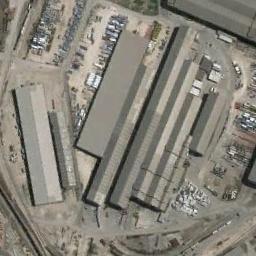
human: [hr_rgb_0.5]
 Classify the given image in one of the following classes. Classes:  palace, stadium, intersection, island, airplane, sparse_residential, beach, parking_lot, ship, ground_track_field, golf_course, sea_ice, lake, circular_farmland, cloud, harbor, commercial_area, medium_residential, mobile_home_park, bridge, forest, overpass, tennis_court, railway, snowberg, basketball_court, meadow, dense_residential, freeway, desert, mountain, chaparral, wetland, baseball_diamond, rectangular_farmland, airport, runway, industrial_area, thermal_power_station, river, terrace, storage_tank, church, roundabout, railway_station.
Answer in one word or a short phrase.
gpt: industrial_area